Field crop: maize
Growth stage: 1
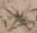
Species: salsola